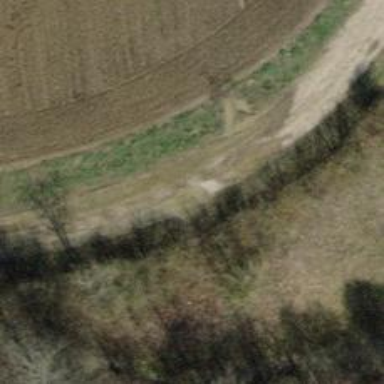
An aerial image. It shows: Compacted track with grade2 surface.